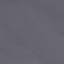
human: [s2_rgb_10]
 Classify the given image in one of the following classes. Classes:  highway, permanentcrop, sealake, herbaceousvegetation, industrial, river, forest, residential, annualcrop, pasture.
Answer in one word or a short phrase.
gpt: SeaLake